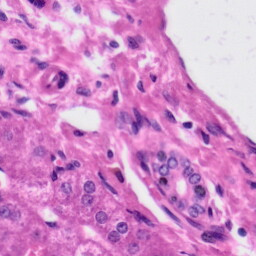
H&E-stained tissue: Liver